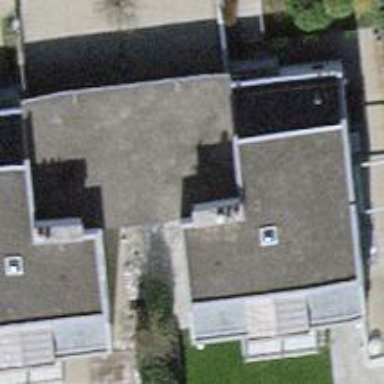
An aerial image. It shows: Building.